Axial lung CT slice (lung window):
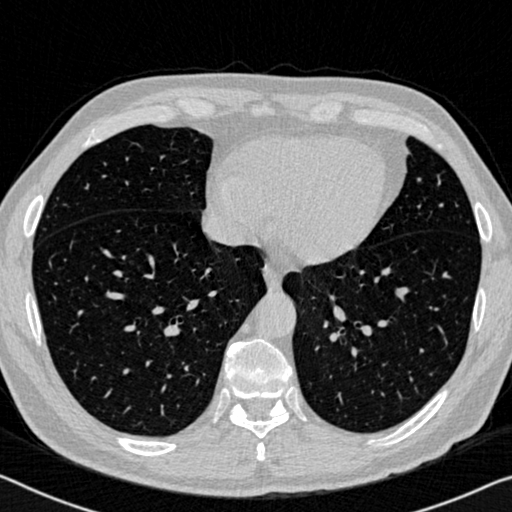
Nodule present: no